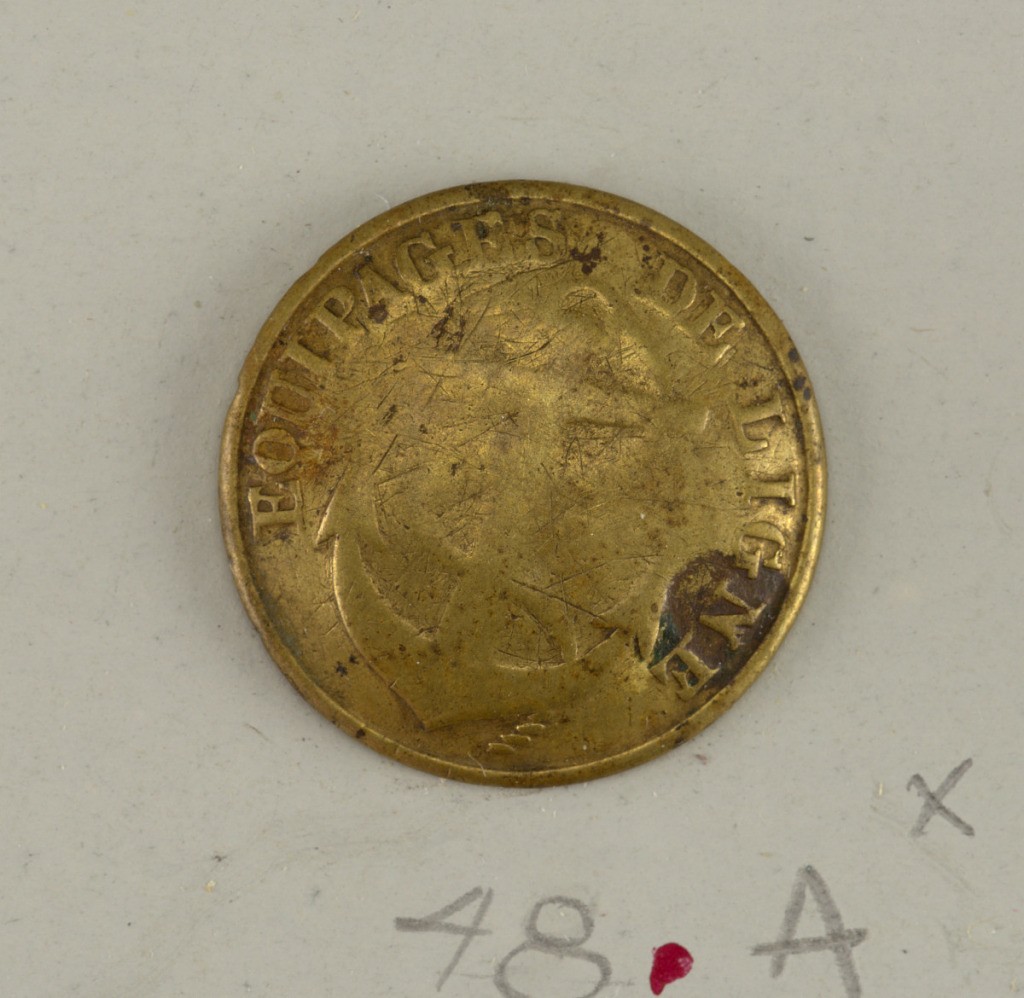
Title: Button
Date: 1824–40
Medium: Brass
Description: Circular buttons showing design of anchor and the words "Equipages de ligne".  on reverse, "Crepelle Paris"; double shank - button worn by troops.

Component -a is on card H